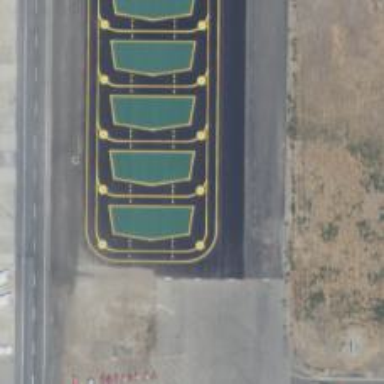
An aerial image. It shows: View of taxiway at the airport.